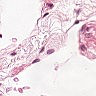
Metastatic tissue present: no